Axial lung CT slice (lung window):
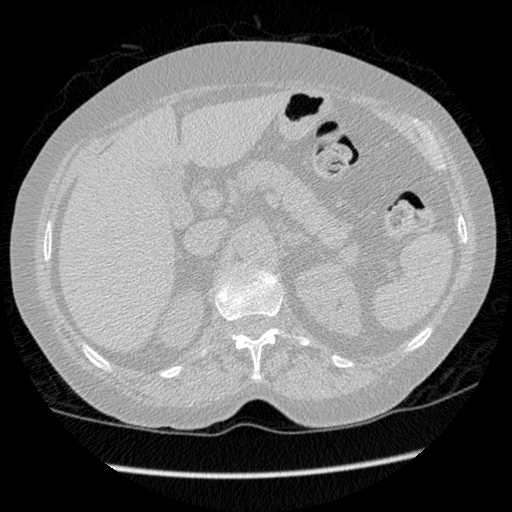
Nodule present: no